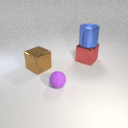
large red metal cube behind large brown metal cube